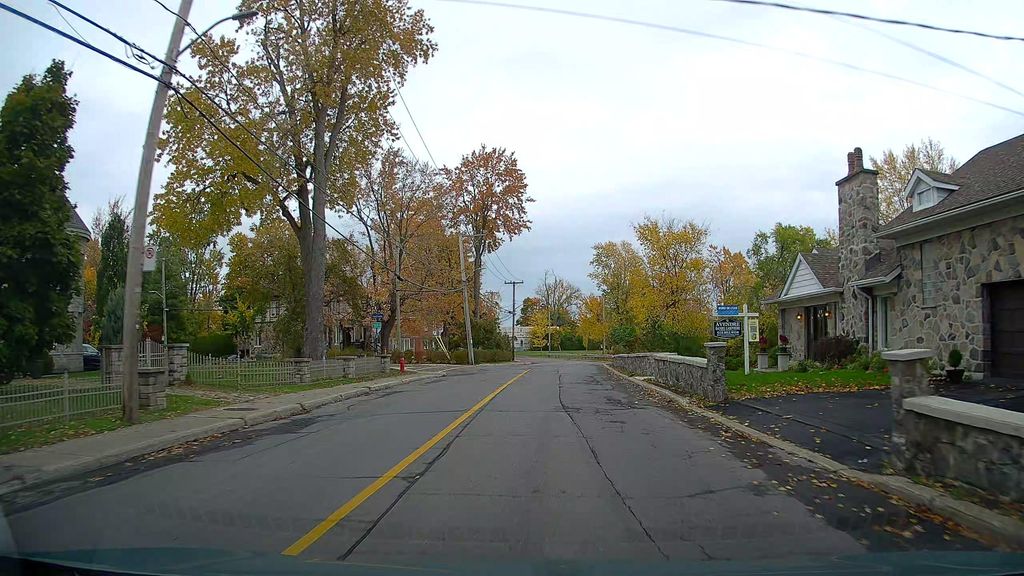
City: montreal